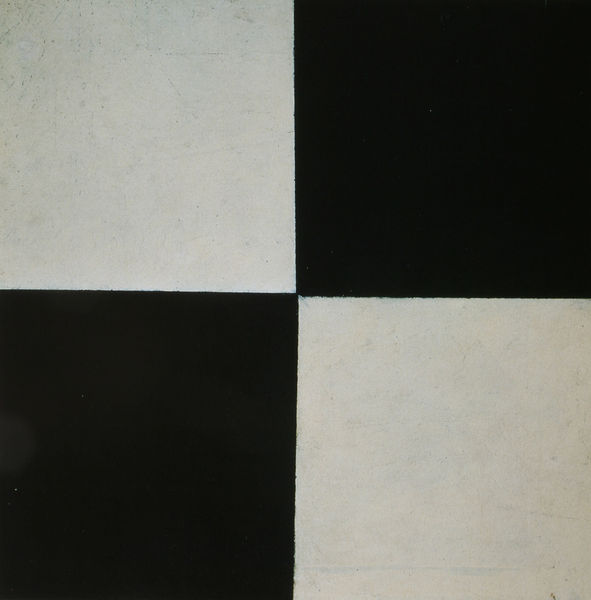
Titel: Vier Quadrate
Künstler: Kasimir Malewitsch
Standort: Saratow
Institution: Staatliches Kunstmuseum
Schlagwörter: gemälde, weiß, kubismus, grau, hell, schwarz, muster, schachbrett, schachbrettmuster, öl, kontrast, ecke, zwei, moderne, abstrakt, fläche, modern, grafik, linien, farblos, rand, symmetrie, gerade, langweilig, foto, rechtecke, vier, eckig, rechteck, symmetrisch, leblos, schwarz-weiß, schach, fliese, ecken, quadrate, diagonal, geometrisch, hellgrau, viereckig, sechs, fotographie, gegenüber, geometrie, quadrat, viereck, winkel, wechsel, suprematismus, monchrom, weiße quadrate, über kreuz, 6, 20. jahrhundert, 4, cierecke, schwarze quadrate, diagonl